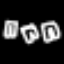
Label: pants